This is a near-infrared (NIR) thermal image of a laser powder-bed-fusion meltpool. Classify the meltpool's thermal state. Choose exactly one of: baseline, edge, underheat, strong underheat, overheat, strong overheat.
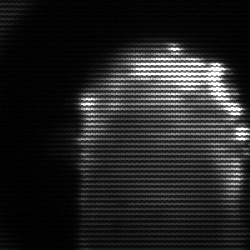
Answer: baseline